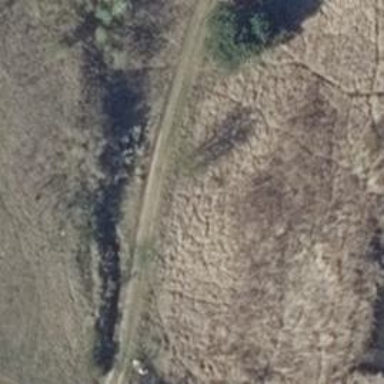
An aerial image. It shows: Grass track with grade4 surface.